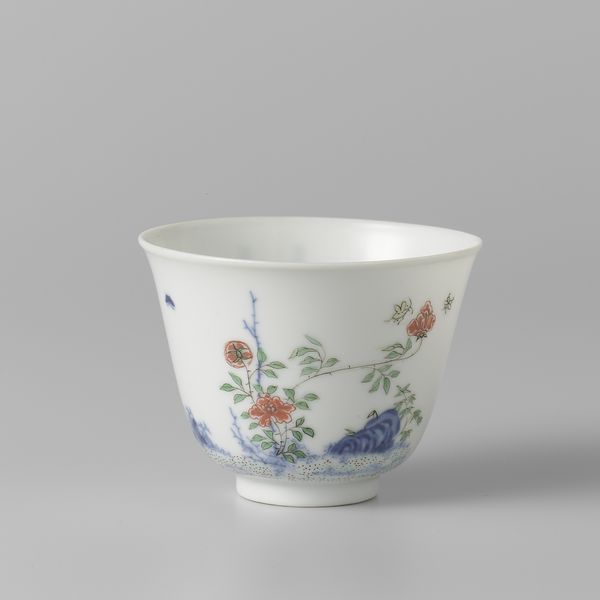
Titel: Maandkopje
Standort: Amsterdam
Institution: Rijksmuseum
Schlagwörter: blue, red, white, green, tea, flowers, picture, pink, flower, rock, sketch, glass, photo, leaves, floral, rose, cup, leaf, chinese, butterfly, china, plate, porcelain, bowl, stem, keramik, teacup, petal, insects, butterflys, insect, tasse, bugs, bee, porcelane